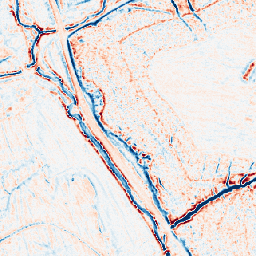
Category: edge_preserving
Decomposition family: bilateral
Decomposition parameters: d: 9
sigma_color: 150
sigma_space: 150
Upsampling method: area
Upsampling parameters: scale: 4
Upsampling scale: 4